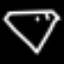
Label: diamond